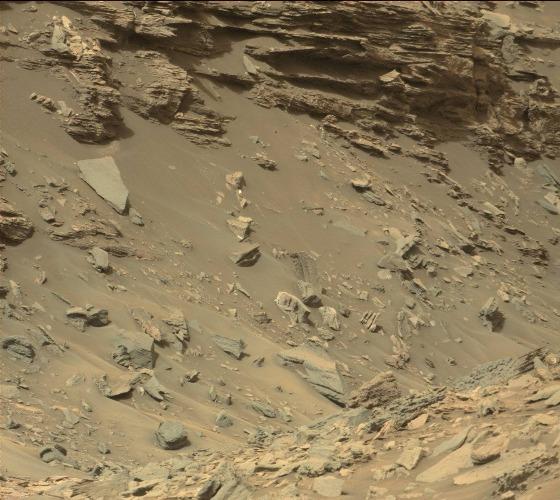
Terrain classes present: Bedrock, Gravel / Sand / Soil, Rock, Shadow